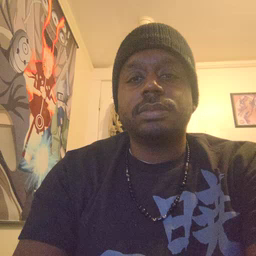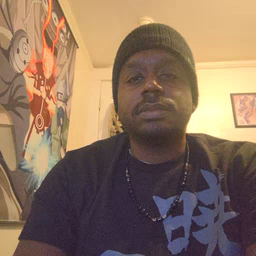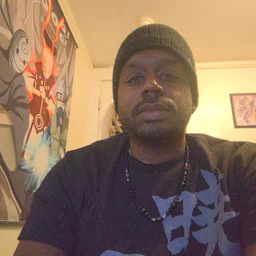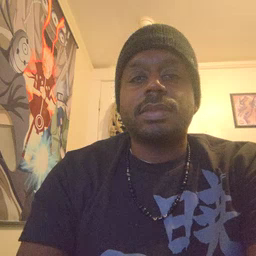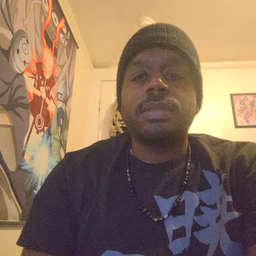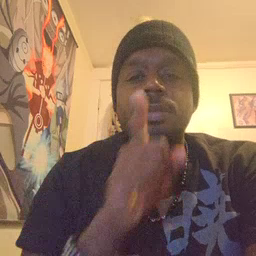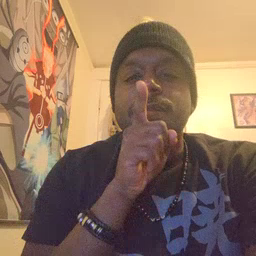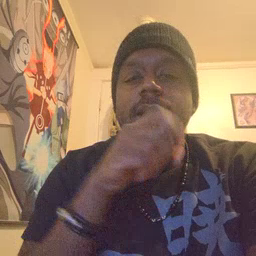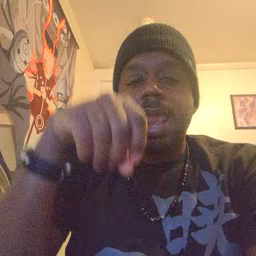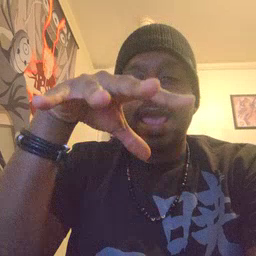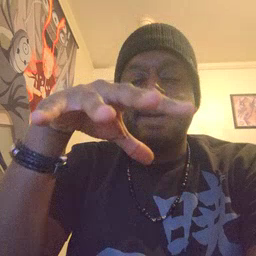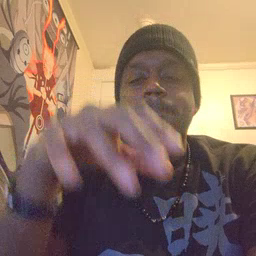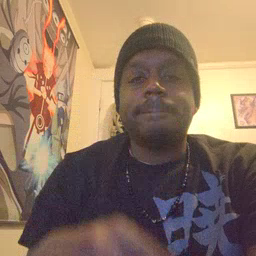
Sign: lamp